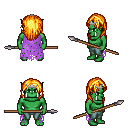
a pixel art fantasy rpg character, male body template, orc, green skin, maroon tattered cape, teal pants, light blonde long hairstyle, silver tiara, spear, four views (front, back, left, right), 2x2 character sprite sheet, small pixel art, hard edges, no anti-aliasing